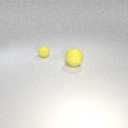
small yellow rubber sphere to the left of large yellow rubber sphere